Часть А. Физика кровеносной системы Приближенно кровеносные сосуды можно считать цилиндрическими. Известно, что для стационарного нетурбулентного потока несжимаемой жидкости в недеформируемом цилиндре разность давлений на концах цилиндра задается формулой $$\Delta P=\frac{8l\eta}{\pi r^4}Q,$$ где $l$ и $r$ длина и радиус цилиндра соответственно, $\eta$ — вязкостъ жидкости, а $Q$ — объемный расход (объем жидкости, протекающей через поперечное сечение цилиндра за единицу времени). Эта формула дает верное по порядку значение для разницы давлений даже в случае пульсирующего потока, нежестких стенок сосуда, имеющих сложную форму. То, что кровь — это не просто жидкость, а смесь клеток и плазмы, также несущественно. Более того, эта формула имеет такой же вид, что и закон Ома. Проведем аналогию: объемный расход жидкости соответствует электрическому току, а разность давлений — разности потенциалов. Таким образом, величина $\Delta P=\frac{8l\eta}{\pi r^4}$ — сопротивление. Рассмотрим симметричную сеть мелких артерий, доставляющих кровь от крупной артерии к капиллярам. В этой сети каждый сосуд делится на два одинаковых сосуда (см. рис). Сосуды каждого последующего уровня — более тонкие и короткие, чем на предыдущем уровне. Будем считать, что радиус и длина сосудов, принадлежащих двум соседним уровням, $i$ и $i+1$, связаны между собой соотношениями: $r_{i+1}=r_i/2^{1/3}$ и $l_{i+1}=l_i/2^{1/3}.$
Найдите объемный расход $Q_i$ в одиночном сосуде $i$-го уровня. Ответ выразите через число уровней сети $N$, вязкость $\eta$, радиус $r_0$ и длину $l_0$ первого сосуда и разницу давлений $\Delta P=P_0-P_{\mathrm{cap}}$ между сосудом нулевого уровня и капиллярами.
Рассчитайте объемный расход $Q_0$ (в мл/ч) в сосуде нулевого уровня. Его радиус — $6.0 \times 10^{-5} ~м$, длина — $2.0 \times 10^{-3}~ м$. Давление на входе в сосуд — $55~ мм. рт. ст.$, давление в капиллярах — $30~ мм. рт. ст.$, число уровней сети $N = 6$. Вязкость крови $\eta = 3.5 \times 10^{-3}~ кг/(м\cdotс)$. Представление сосудов в виде жестких цилиндров может быть усовершенствовано путем введения некоторых поправок. Особенно важно учесть нестационарность потока, а также изменение диаметра сосудов при пульсирующем потоке крови. Кроме того, как показывают наблюдения, в широких сосудах давление крови варьируется довольно значительно, в то время как в более тонких сосудах амплитуда колебаний давления намного меньше, и поток крови практически не зависит от времени. При увеличении давления в реальном сосуде его диаметр увеличивается. Это приводит к увеличению объема крови, которая находится внутри сосуда. Когда давление снизится, этот сосуд будет источником крови для следующего сосуда. Это похоже на поведение конденсатора в электрической цепи. Из-за нестационарности потока крови нужно учесть инерцию жидкости, считая ее пропорциональной плотности $\rho = 1.05 \times 10^3 ~кг/м^3$. Электрическим эквивалентом будет индуктивность. Полная электрическая схема такой модели сосуда приведена на рисунке. Эквивалентные емкость и индуктивность задаются следующими выражениями: $$C=\frac{3l\pi r^3}{2Eh}; L=\frac{9lp}{4\pi r^2},$$ соответственно, где $h$ — толщина стенки сосуда, а $E$ — модуль Юнга (для сосудов его можно считать равным $E = 0.06 ~МПа$).
В установившемся режиме расход в сосуде колеблется с угловой частотой $\omega$. Найдите амплитуду колебаний давления на выходе сосуда $P_{\mathrm{out}}$. Ответ выразите через амплитуду колебаний на его входе $P_{\mathrm{in}}$, угловую частоту $\omega$, сопротивление $R$, индуктивность $L$ и емкость $C$. Найдите соотношение между $\eta,\rho,E,h,r$ и $l$, при котором на низких частотах амплитуда колебаний давления на выходе сосуда меньше, чем амплитуда колебаний давления на его входе.
Часть B. Рост опухоли Рассмотрим группу здоровых клеток, окруженную нерастяжимой мембраной (так формируется ткань). Таким образом, ткань сохраняет свою начальную сферическую форму радиуса $R$ (см. рис).  Изначально в ткани отсутствуют какие-либо напряжения — в любой ее точке давление равно атмосферному. В момент времени $t=0$ опухоль начинает расти в центре сферы и, по мере того как она разрастается, давление внутри ткани увеличивается. Будем считать, что оба типа ткани (здоровая $\mathrm N$ и опухолевая $\mathrm T$) — сжимаемы, и их плотности $\rho_{\mathrm N}$ и $\rho_{\mathrm T}$ растут линейно с давлением: $$\rho_{\mathrm N}=\rho_0\left(1+\frac{p}{K_{\mathrm N}}\right), \rho_{\mathrm T}=\rho_0\left(1+\frac{p}{K_{\mathrm T}}\right),$$где $\rho_0$ — плотность ткани при нормальном давлении, $p$ — избыточное давление по сравнению с атмосферным, $K_{\mathrm N}$, $K_{\mathrm T}$ — модули объемного сжатия нормальной и опухолевой тканей, соответственно. Опухолевая ткань обычно более жесткая, поэтому у нее более высокий объемный модуль упругости. Считайте, что при росте опухоли масса здоровых клеток не меняется.
Для сети сосудов, описанной в пункте a.2, оцените максимальную толщину стенки сосуда $h$, для которой выполняется условие из пункта a.3. Считайте, что $h$ не зависит от уровня сосуда.
Найдите отношение объема опухоли к общему объему ткани $v=V_{\mathrm T}/V$. Ответ выразите через отношение $\mu=M_{\mathrm T}/M_{\mathrm N}$ массы опухоли $M_{\mathrm T}$ к массе нормальной ткани $M_{\mathrm N}$ и отношения соответствующих модулей объемного сжатия $\kappa=K_{\mathrm T}/K_{\mathrm N}$. Одним из методов лечения рака является гипертермия. В этом методе, раковые клетки избирательно нагреваются от нормальной температуры человеческого тела $37^{\circ}\mathrm C$ до температуры, превышающей $43^{\circ}\mathrm C$, что вызывает их смерть. В настоящее время ученые работают над созданием углеродных нанотрубок, покрытых особыми белками, которые могут связываться с раковыми клетками. При облучении ткани инфракрасным излучением, нанотрубки поглощают его значительно эффективнее, чем окружающие ткани. Таким образом, можно разогреть нанотрубки и опухолевую ткань до нужной температуры, не повреждая здоровую ткань. Пусть здоровые клетки, клетки опухоли и окружающие ткани все имеют одинаковую теплопроводность $k$. Считайте, что плотность потока тепловой энергии (энергия проходящая в единицу времени через единицу площади) равна произведению теплопроводности $k$ и градиента температуры $dT/dr$. Нанотрубки распределены по объему опухоли равномерно и при облучении выделяют тепловую мощность на единицу объема $\mathcal P$. Примите температуру окружающих тканей вдали от опухоли равной нормальной температуре тела.
Найдите температуру в центре опухоли в стационарном режиме. Ответ выразите через $\mathcal P,k$, температуру человеческого тела и радиус опухоли $R_{\mathrm T}$.
Рассчитайте минимальную мощность на единицу объема $\mathcal P_{\mathrm {min}}$, которая нужна, чтобы разогреть все раковые клетки в опухоли радиусом $5.0~ см$ до температуры, превышающей $43.0^{\circ}\mathrm C$. Теплопроводность тканей — $k = 0.60~ Вт/(К\cdotм)$. Пусть опухолевая ткань содержит сосудистую систему, как в пункте a.1. Когда опухоль разрастается, давление $p$ в ней становится выше, чем давление в капиллярах $P_{\mathrm {cap}}$. При этом радиус сосудов уменьшается на величину $\delta r$. Если давление превысит критическое значение $p_c$ (которому соответствует $\delta r_c$), нормальное кровоснабжение опухоли будет нарушено из-за слипания капилляров. Давление и изменение радиуса сосудов связаны друг с другом следующим соотношением: $$\frac{p}{P_{\mathrm {cap}}}-1=\left(\frac{p_c}{P_{\mathrm {cap}}}-1\right)\left(2-\frac{\delta r}{\delta r_c}\right)\frac{\delta r}{\delta r_c}.$$ В следующем пункте считайте, что при росте опухоли изменяются радиусы сосудов только на уровне $N-1$. Считайте также, что разность $p-P_{\mathrm {cap}}$ мала.
Найдите относительное уменьшение расхода $\frac{\delta Q_{N-1}}{Q_{N-1}}$ в самых тонких сосудах. Ответ выразите через относительный объем опухоли $v=V_{\mathrm T}/V$, $K_{\mathrm N}, N, p_c, \delta r_c,r_{N-1}, P_{\mathrm {cap}}$.
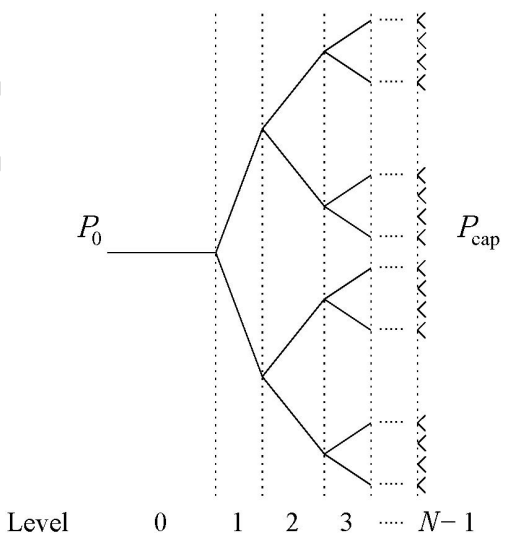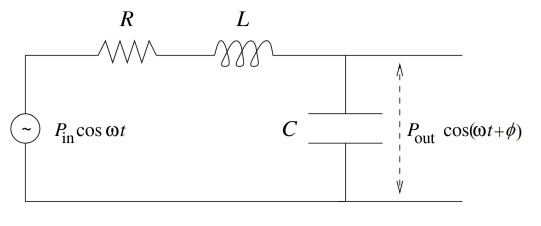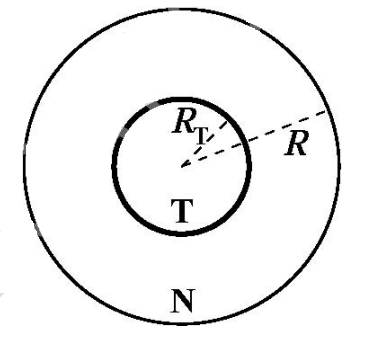
Найдите объемный расход $Q_i$ в одиночном сосуде $i$-го уровня. Ответ выразите через число уровней сети $N$, вязкость $\eta$, радиус $r_0$ и длину $l_0$ первого сосуда и разницу давлений $\Delta P=P_0-P_{\mathrm{cap}}$ между сосудом нулевого уровня и капиллярами.
Решение: Поскольку кровеносная система симметрична, поток в сосуде на $i+1$-м уровне будет в два раза меньше, чем ан $i$-том. Таким образом, сумма перепадов давлений на всех уровнях:\[\Delta P=\sum_{i=0}^{N-1}Q_iR_i=Q_0\sum_{i=0}^{N-1}\frac{R_i}{2^i}.\]Выражая через величины, требуемые в условии,\[\Delta P=Q_0\sum_{i=0}^{N-1}\frac{8l_i\eta}{2^i\pi r^4_i}=Q_0\frac{8l_0\eta}{\pi r^4}\sum_{i=0}^{N-1}\frac{2^{4i/3}}{2^{i}2^{i/3}}=Q_0N\frac{8l_0\eta}{\pi r_0^4}.\]Таким образом,\[Q_0=\Delta P\frac{\pi r_0^4}{8Nl_0\eta}.\]Значит, поток в сосуде на $i$-том уровне будет равен:
Ответ: $$Q_i=\Delta P\frac{\pi r_0^4}{2^{i+3}Nl_0\eta}.$$

Рассчитайте объемный расход $Q_0$ (в мл/ч) в сосуде нулевого уровня. Его радиус — $6.0 \times 10^{-5} ~м$, длина — $2.0 \times 10^{-3}~ м$. Давление на входе в сосуд — $55~ мм. рт. ст.$, давление в капиллярах — $30~ мм. рт. ст.$, число уровней сети $N = 6$. Вязкость крови $\eta = 3.5 \times 10^{-3}~ кг/(м\cdotс)$.
Ответ: $$Q_0=1.5~мл/ч$$

В установившемся режиме расход в сосуде колеблется с угловой частотой $\omega$.  Найдите амплитуду колебаний давления на выходе сосуда $P_{\mathrm{out}}$. Ответ выразите через амплитуду колебаний на его входе $P_{\mathrm{in}}$, угловую частоту $\omega$, сопротивление $R$, индуктивность $L$ и емкость $C$. Найдите соотношение между $\eta,\rho,E,h,r$ и $l$, при котором на низких частотах амплитуда колебаний давления на выходе сосуда меньше, чем амплитуда колебаний давления на его входе.
Решение: «Ток» равен\[I=\frac{P_{\rm{in}}e^{i\omega t}}{R+i\omega L+1/i\omega C}.\]Разность давлений на «конденсаторе»:\[P_{\rm{out}}e^{i(\omega t+\phi)}=\frac{P_{\rm{in}}e^{i\omega t}}{R+i\omega L+1/i\omega C}\frac{1}{i\omega C}=\frac{P_{\rm{in}}e^{i\omega t}}{i\omega CR-\omega ^2LC+1}.\]Амплитуда:\[P_{\rm{out}}=\frac{P_{\rm{in}}}{\sqrt{(1-\omega ^2LC)^2+\omega^2C^2R^2}}.\] Чтобы в пределе $\omega\to0$ амплитуда колебаний на выходе была меньше $P_{\rm{in}}$, необходимо:\[(1-\omega^2LC)^2+\omega^2C^2R^2 > 1\implies-2CL+C^2R^2 > 0.\]Подставляя выражения для $L$, $C$ и $R$, получим:
Ответ: $$P_{\mathrm{out}}=\frac{P_{\mathrm{in}}}{\sqrt{(1-\omega^2 LC)^2+\omega^2C^2R^2}}.$$  Чтобы в пределе $\omega\to0$ амплитуда колебаний на выходе была меньше $P_{\rm{in}}$, необходимо:\[(1-\omega^2LC)^2+\omega^2C^2R^2 > 1\implies-2CL+C^2R^2 > 0.\]Подставляя выражения для $L$, $C$ и $R$, получим:
Ответ: $$\frac{64\eta^2l^2}{3Ehr^3\rho}>1.$$

Для сети сосудов, описанной в пункте a.2, оцените максимальную толщину стенки сосуда $h$, для которой выполняется условие из пункта a.3. Считайте, что $h$ не зависит от уровня сосуда.
Решение: Выражение из предыдущего пункта может быть переписано в виде:\[h < \frac{64\eta^2l^2}{3Er^3\rho}.\]Для сети сосудов из пункта A2 можем записать $h < \frac{64\eta^2l_0^2\cdot 2^i}{3\cdot 2^{2i/3}Er_0^3\rho} = 2^{i/3}\cdot7.7\cdot10^{-5}~м$. В худшем случае $i=0$, поэтому
Ответ: $h_{\max}\approx8\cdot10^{-5}~м$

Найдите отношение объема опухоли к общему объему ткани $v=V_{\mathrm T}/V$. Ответ выразите через отношение $\mu=M_{\mathrm T}/M_{\mathrm N}$ массы опухоли $M_{\mathrm T}$ к массе нормальной ткани $M_{\mathrm N}$ и отношения соответствующих модулей объемного сжатия $\kappa=K_{\mathrm T}/K_{\mathrm N}$.
Решение: Масса опухоли:\[M_\mathrm T=V_\mathrm T\rho_\mathrm T=V_\mathrm T\rho_0(1+p/K_\mathrm T).\]Масса нормальной ткани:\[M_\mathrm N=V_\mathrm N\rho_\mathrm N=(V-V_\mathrm T)\rho_0(1+p/K_\mathrm N).\]Давление можно записать в виде\[p=\frac{M_\mathrm TK_\mathrm T}{V_\mathrm T\rho_0}-K_\mathrm T,\]тогда уравнение для массы нормальной ткани:\[M_\mathrm N=V_\mathrm N\rho_\mathrm N=(V-V_\mathrm T)\frac{M_\mathrm N}{V}\left[\left(1-\frac{K_\mathrm T}{K_\mathrm N}\right)+\frac{M_\mathrm TVK_\mathrm T}{V_\mathrm TM_\mathrm NK_\mathrm N}\right].\]Упрощая,\[(1-\kappa)v^2-(1+\mu)v+\mu=0.\]У этого уравнения есть два решения. Необходимо выбрать решение, дающее $v=0$ при $\mu=0$, итого:
Ответ: $$v=\frac{1+\mu-\sqrt{(1+\mu)^2-4\mu(1-\kappa)}}{2(1-\kappa)}.$$

Найдите температуру в центре опухоли в стационарном режиме. Ответ выразите через $\mathcal P,k$, температуру человеческого тела и радиус опухоли $R_{\mathrm T}$.
Решение: При $r < R_\mathrm T$ поток энергии запишется как:\[4\pi r^2k\frac{\mathrm dT}{\mathrm dr}=\mathcal P\frac43\pi r^3.\]Проинтегрируем от $0$ до $R_\mathrm T$:\[\Delta T_1=\frac{\mathcal P R_\mathrm T^2}{6k}.\]При $r > R_\mathrm T$ аналогично:\[4\pi r^2k\frac{\mathrm dT}{\mathrm dr}=\mathcal P\frac43\pi R^3_\mathrm T.\]Проинтегрируем от $R_\mathrm T$ до $+\infty$:\[\Delta T_2=\frac{\mathcal PR_\mathrm T^2}{3k}.\]Итого $\Delta T=\frac{\mathcal P R_\mathrm T^2}{2k}$ и
Ответ: $T(r=0)=310.15~К+\frac{\mathcal PR_{\mathrm T}^2}{2k}.$

Рассчитайте минимальную мощность на единицу объема $\mathcal P_{\mathrm {min}}$, которая нужна, чтобы разогреть все раковые клетки в опухоли радиусом $5.0~ см$ до температуры, превышающей $43.0^{\circ}\mathrm C$. Теплопроводность тканей — $k = 0.60~ Вт/(К\cdotм)$.
Решение: Наименьшее увеличение температуры наблюдается на границе опухоли:\[\Delta T(r=R_\mathrm T)=\frac{\mathcal PR_\mathrm T^2}{3k}.\]Температура должна увеличиться на $6~К$, откуда
Ответ: $\mathcal P_{\mathrm {min}}=\frac{3\Delta Tk}{\mathcal PR_\mathrm T^2}=4.3~кВт/м^3$

Найдите относительное уменьшение расхода $\frac{\delta Q_{N-1}}{Q_{N-1}}$ в самых тонких сосудах. Ответ выразите через относительный объем опухоли $v=V_{\mathrm T}/V$, $K_{\mathrm N}, N, p_c, \delta r_c,r_{N-1}, P_{\mathrm {cap}}$.
Решение: $\delta r$ можно связать с давлением в опухоли с помощью соотношения из условия. Оставив только первый порядок, имеем: $\delta r=\frac{p-P_\mathrm {cap}}{2(p_\mathrm c-P_\mathrm {cap})}\delta r_\mathrm c$. Таким образом, $\delta r$ будет малым, если мало $p-P_\mathrm {cap}$.Свяжем давление и объём. Поскольку$$\frac{M_{\mathrm{N}}}{V_{\mathrm{N}}}=\frac{\rho_0 V}{V-V_{\mathrm{T}}}=\frac{\rho_0}{1-v}=\rho_0\left(1+\frac{p}{K_{\mathrm{N}}}\right) ,$$получим $p=\frac{K_{\mathrm{N}} v}{1-v}$.Когда мелкие сосуды сужаются, меняется поток в основном сосуде:$$\Delta P=\left(Q_0+\delta Q_0\right) \sum_{i=0}^{N-1} \frac{8 \ell_i \eta}{2^i \pi r_i^4}=\left(Q_0+\delta Q_0\right) \frac{8 \ell_0 \eta}{\pi r_0^4}\left(\sum_{i=0}^{N-2} \frac{2^{4 i / 3}}{2^i 2^{i / 3}}+\frac{2^{4(N-1) / 3}}{2^{N-1} 2^{(N-1) / 3}\left(1-\frac{\delta r}{r_0 / 2^{(N-1) / 3}}\right)^4}\right) \\\Longrightarrow \Delta P \simeq\left(Q_0+\delta Q_0\right) \frac{\Delta P}{N Q_0}\left(N-1+1+\frac{4 \delta r}{r_{N-1}}\right)$$Учитывая, что $\frac{\delta Q_{N-1}}{Q_{N-1}}=\frac{\delta Q_0}{Q_0}$, получим$$1+\frac{\delta Q_{N-1}}{Q_{N-1}}=\frac{1}{1+\frac{4 \delta r}{N r_{N-1}}} \approx 1-\frac{4 \delta r}{N r_{N-1}} ,$$т.е.$$\frac{\delta Q_{N-1}}{Q_{N-1}} \simeq-\frac{4}{N} \frac{\delta r}{r_{N-1}} .$$Объединяя полученные результаты, окончательный ответ:
Ответ: $$\frac{\delta Q_{N-1}}{\delta Q_{N-1}}\simeq-\frac{2}{N}\frac{K_\mathrm N v-(1-v)P_{\mathrm {cap}}}{(1-v)(p_c-P_{\mathrm {cap}})}\frac{\delta r_c}{r_{N-1}}.$$
Темы:
T, Международные